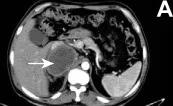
(A-D) Abdominal plain CT: right retroperitoneal cystic solid space-occupying lesion (arrow).
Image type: radiology (ct)